Interaction volume radius: 5 \u00c5
Interaction volume height: 25 \u00c5
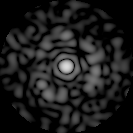
Disorder parameter: 0.8119